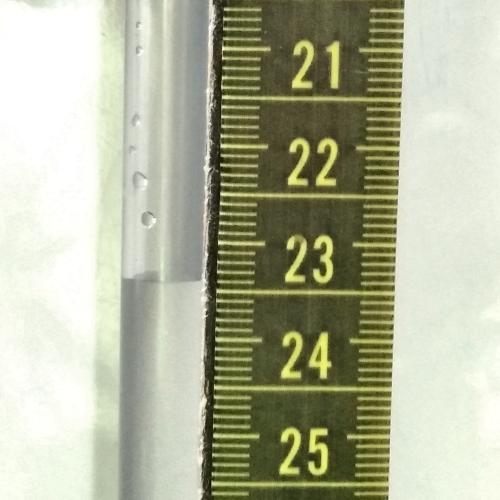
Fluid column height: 23.4 cm